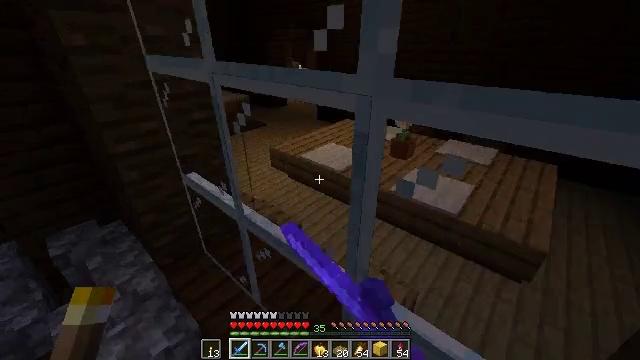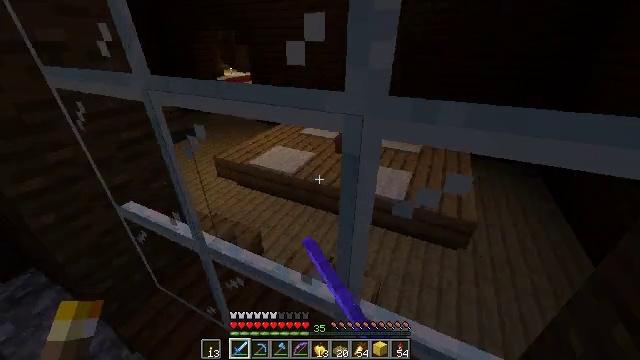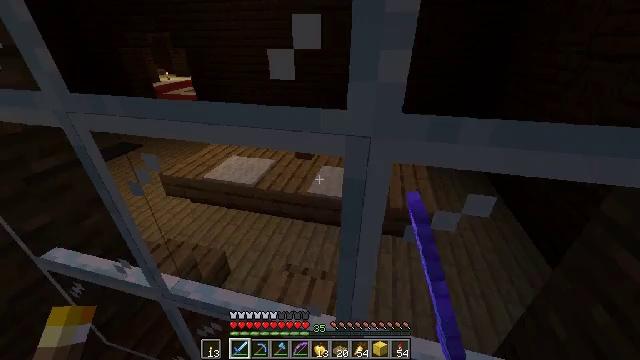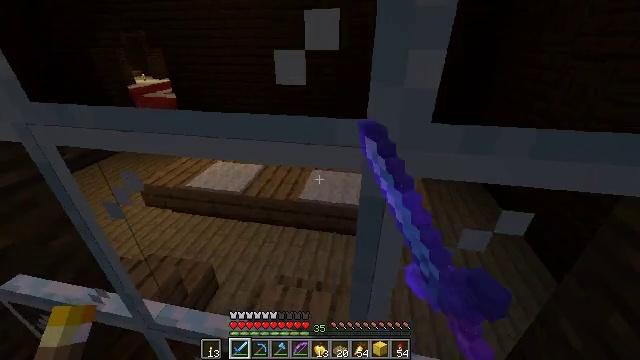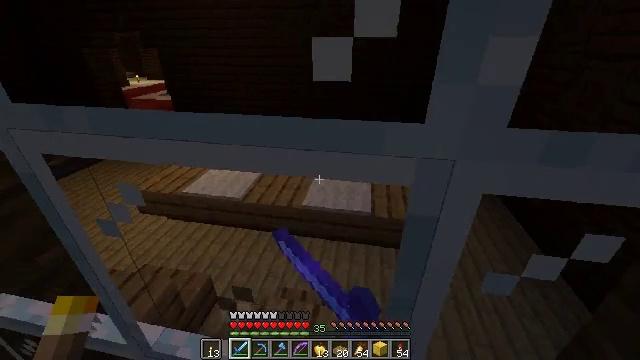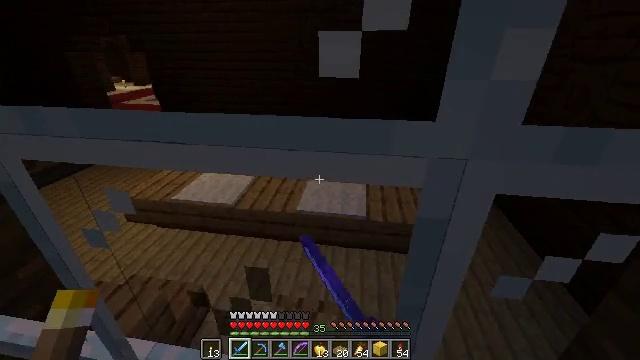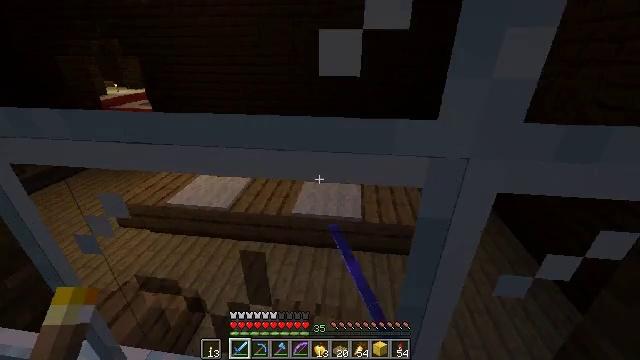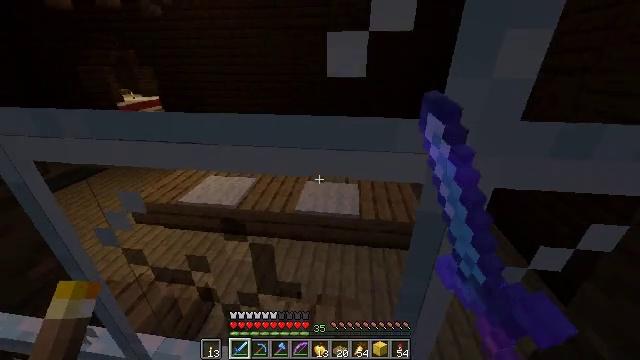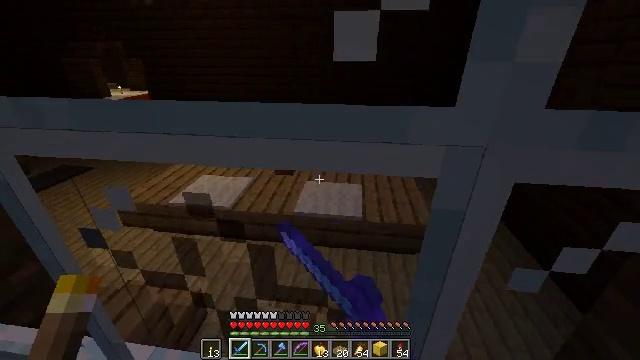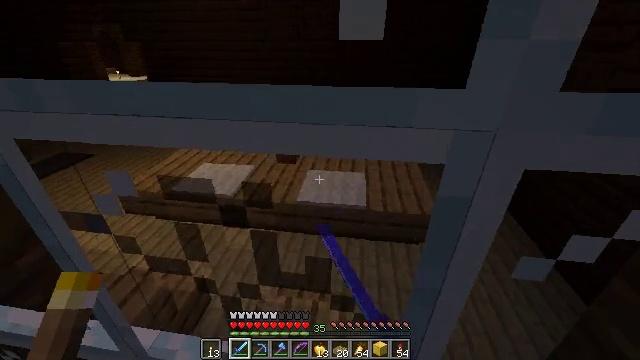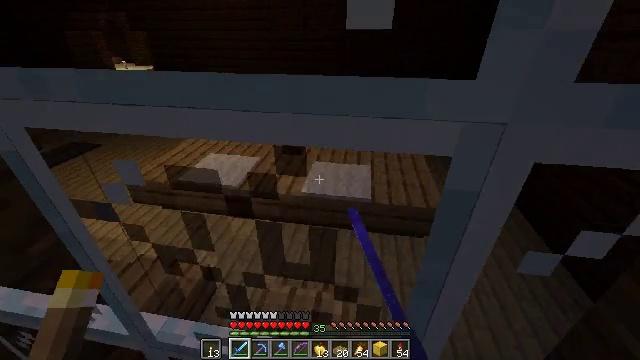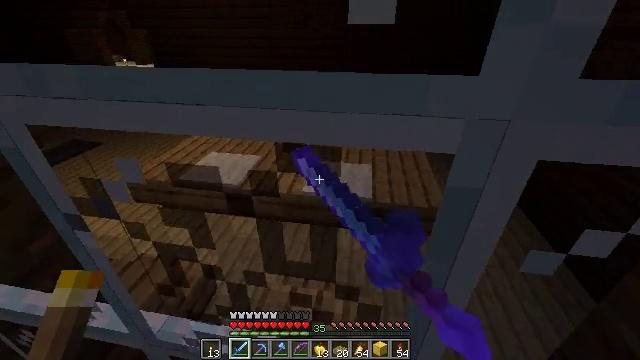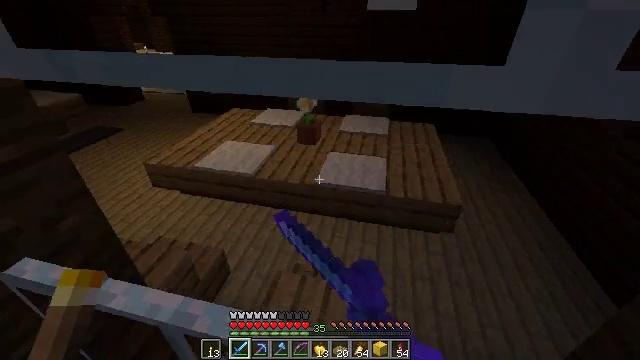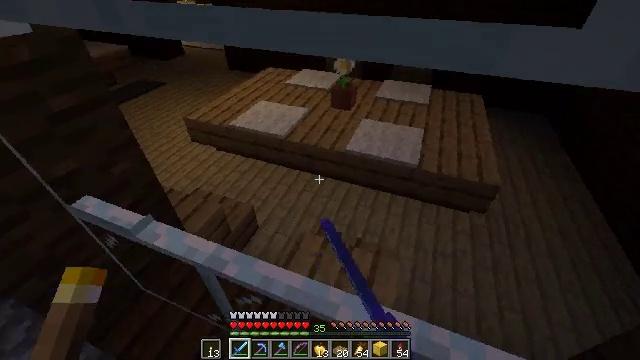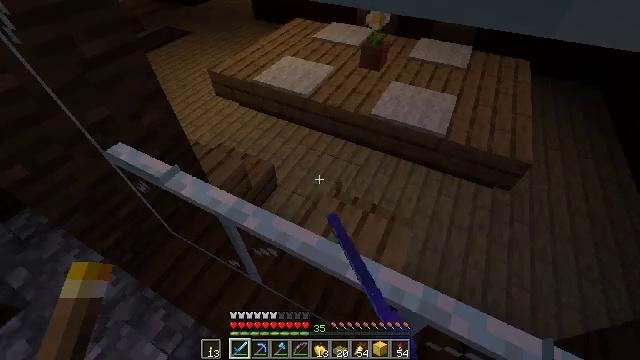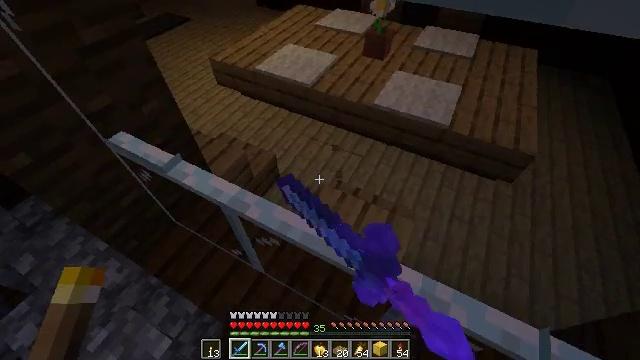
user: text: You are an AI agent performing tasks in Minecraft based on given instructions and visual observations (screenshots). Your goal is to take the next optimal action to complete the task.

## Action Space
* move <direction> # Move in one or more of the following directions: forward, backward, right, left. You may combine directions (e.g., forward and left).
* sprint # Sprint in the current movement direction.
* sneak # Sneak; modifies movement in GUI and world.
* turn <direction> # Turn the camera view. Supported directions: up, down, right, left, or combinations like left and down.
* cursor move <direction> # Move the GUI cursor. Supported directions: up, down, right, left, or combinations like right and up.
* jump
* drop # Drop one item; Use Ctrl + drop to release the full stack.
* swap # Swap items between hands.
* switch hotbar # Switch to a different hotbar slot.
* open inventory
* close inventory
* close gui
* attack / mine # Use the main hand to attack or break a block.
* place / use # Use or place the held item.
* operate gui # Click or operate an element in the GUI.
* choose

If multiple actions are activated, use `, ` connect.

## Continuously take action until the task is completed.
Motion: motion action
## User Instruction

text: Retrieve the glass pane from a window.
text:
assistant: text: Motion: move forward and move left, turn right, attack / mine
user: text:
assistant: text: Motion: move forward, turn right, attack / mine
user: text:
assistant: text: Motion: turn right, attack / mine
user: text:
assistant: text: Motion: attack / mine
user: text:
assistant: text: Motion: turn right, attack / mine
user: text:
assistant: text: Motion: turn right, attack / mine
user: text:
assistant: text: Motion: attack / mine
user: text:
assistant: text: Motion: attack / mine
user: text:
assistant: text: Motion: turn down, attack / mine
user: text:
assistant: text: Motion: turn left and down, attack / mine
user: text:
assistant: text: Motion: attack / mine
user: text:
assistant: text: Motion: turn left and down, attack / mine
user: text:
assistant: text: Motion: turn left and down, attack / mine
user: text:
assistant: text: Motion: turn left and down, attack / mine
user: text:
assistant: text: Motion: turn down, attack / mine
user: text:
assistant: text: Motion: turn down, attack / mine
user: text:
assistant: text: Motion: turn down, attack / mine
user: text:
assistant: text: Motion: turn down, attack / mine
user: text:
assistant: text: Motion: turn down, attack / mine
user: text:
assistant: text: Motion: attack / mine
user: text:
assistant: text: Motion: turn down, attack / mine
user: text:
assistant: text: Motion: turn down, attack / mine
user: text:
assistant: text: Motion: attack / mine
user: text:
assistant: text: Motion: turn down, attack / mine
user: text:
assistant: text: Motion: turn down, attack / mine
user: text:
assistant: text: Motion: turn down, attack / mine
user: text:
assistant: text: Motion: attack / mine
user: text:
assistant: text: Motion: attack / mine
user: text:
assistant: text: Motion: attack / mine
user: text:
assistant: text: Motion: attack / mine